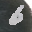
Label: 6